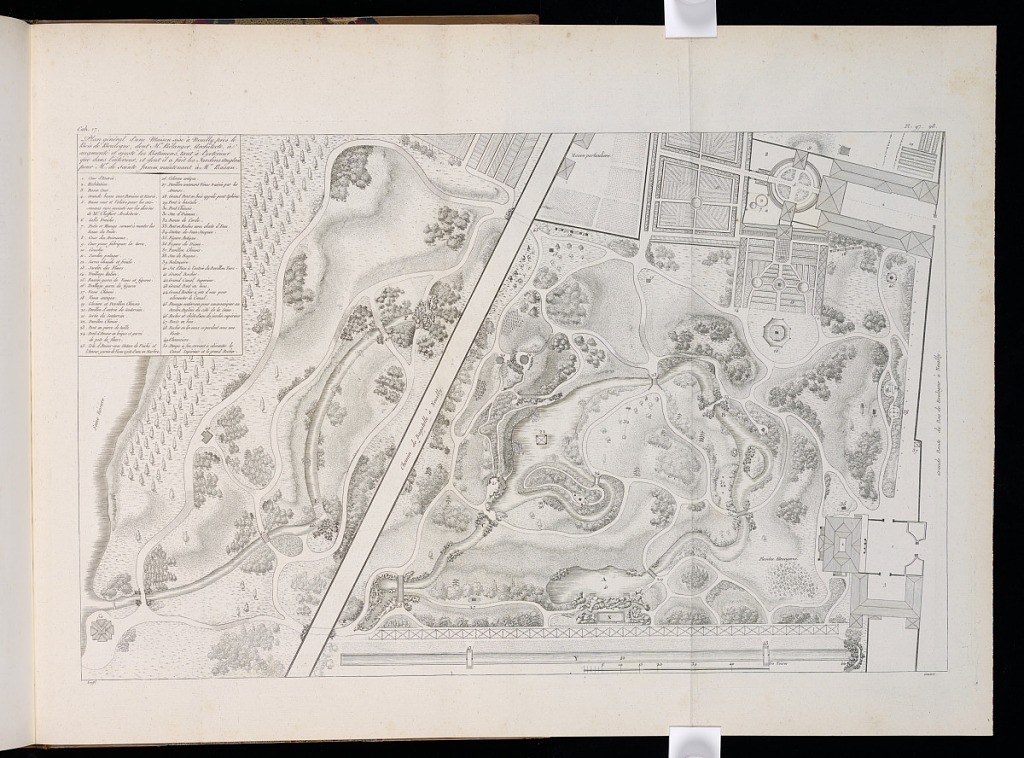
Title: Plan general d’une Maison sise à Neuilly près le Bois de Boulogne dont Mr. Bélanger, Architect, à augmenté et ajusté les Batimens tant à l’extérieur que dans l’intérieur et dont il a fait les Jardins anglaise pour Mr. de Saint James maintenant à Mr Basan
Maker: Jean-Charles Krafft, French, 1764 - 1833
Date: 1812
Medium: Etching and engraving on paper
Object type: Print
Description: A general plan for a house and surrounding gardens and landscape with a legend in the upper left corner. The plate is titled, signed, and numbered.